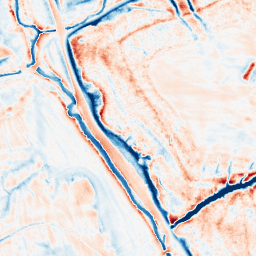
Category: edge_preserving
Decomposition family: anisotropic_diffusion
Decomposition parameters: iterations: 50
kappa: 30
gamma: 0.2
Upsampling method: regularized
Upsampling parameters: scale: 2
lambda_reg: 0.001
Upsampling scale: 2